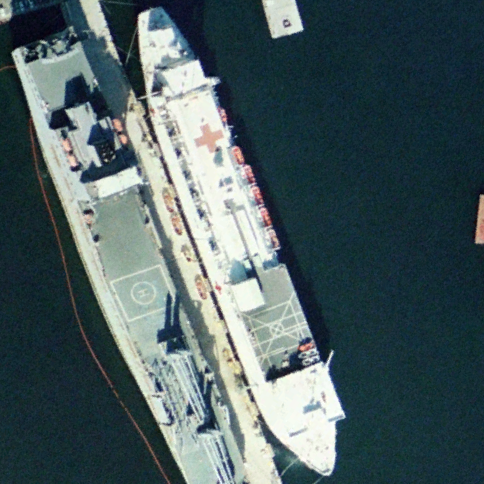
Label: civil